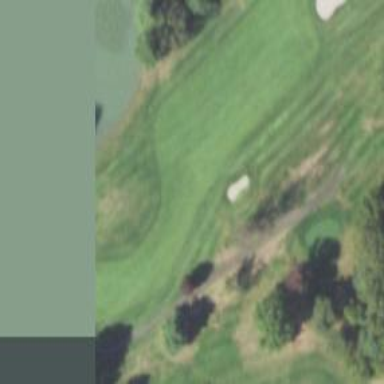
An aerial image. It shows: View of golf hole.